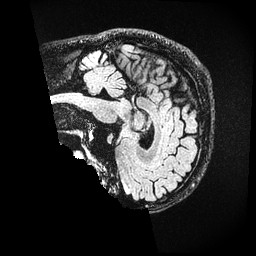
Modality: FLAIR
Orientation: sagittal
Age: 36
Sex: male
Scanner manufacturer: ge
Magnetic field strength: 3 T
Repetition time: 4.802 s
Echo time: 0.117 s